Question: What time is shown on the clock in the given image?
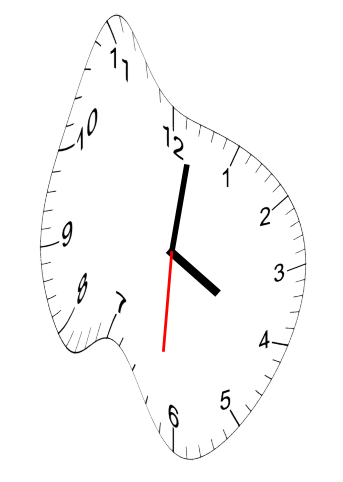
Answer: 04:01:31